Question: I've built a force-directed layout of Senate voting patterns from the past session of Congress. There are 102 nodes and 2,600 edges, based on connecting any two senators who voted together at least 75 % of the time:

I've played with the coefficients for charge, gravity, and linkDistance quite a bit in hopes of finding a sweet spot where the nodes are not too clustered together or artificially separated. Using a linkDistance creates much more space than is logical between the four red nodes that connect the two clusters. Not setting a linkDistance causes the two clusters to drift far apart.
Are there any guidelines for choosing the right values, based on edge density or any other social network analysis metrics?
Current layout definition is:
'''
var force = d3.layout.force()
.nodes(d3.values(nodes))
.links(d3.values(links))
.size([width - 2 * margin, height - 2 * margin])
.charge(-80)
.gravity(0.25)
.linkDistance(50)
.on("tick", tick)
.start();
'''
Thank you!
UPDATE: This is a bit complex to get up on jsFiddle, but feel free to <URL>.
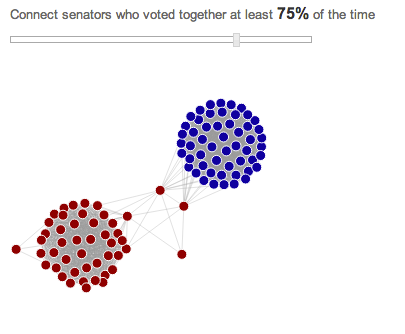
Answer: There are no "right" values -- the ones you might want to choose depend entirely on what you want to show.
There are however some metrics you can use as guidelines. The <URL>.
A related measure if the <URL> for example.
None of these will give you specific values for the parameters you want to set (and nothing will!), but you may find it useful to express those parameters in terms of some of these measures (e.g. set the link distance to the average node degree times a constant).